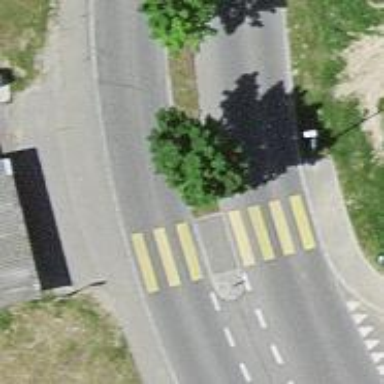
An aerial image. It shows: Traffic island located on footway.